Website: macys
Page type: billing-address
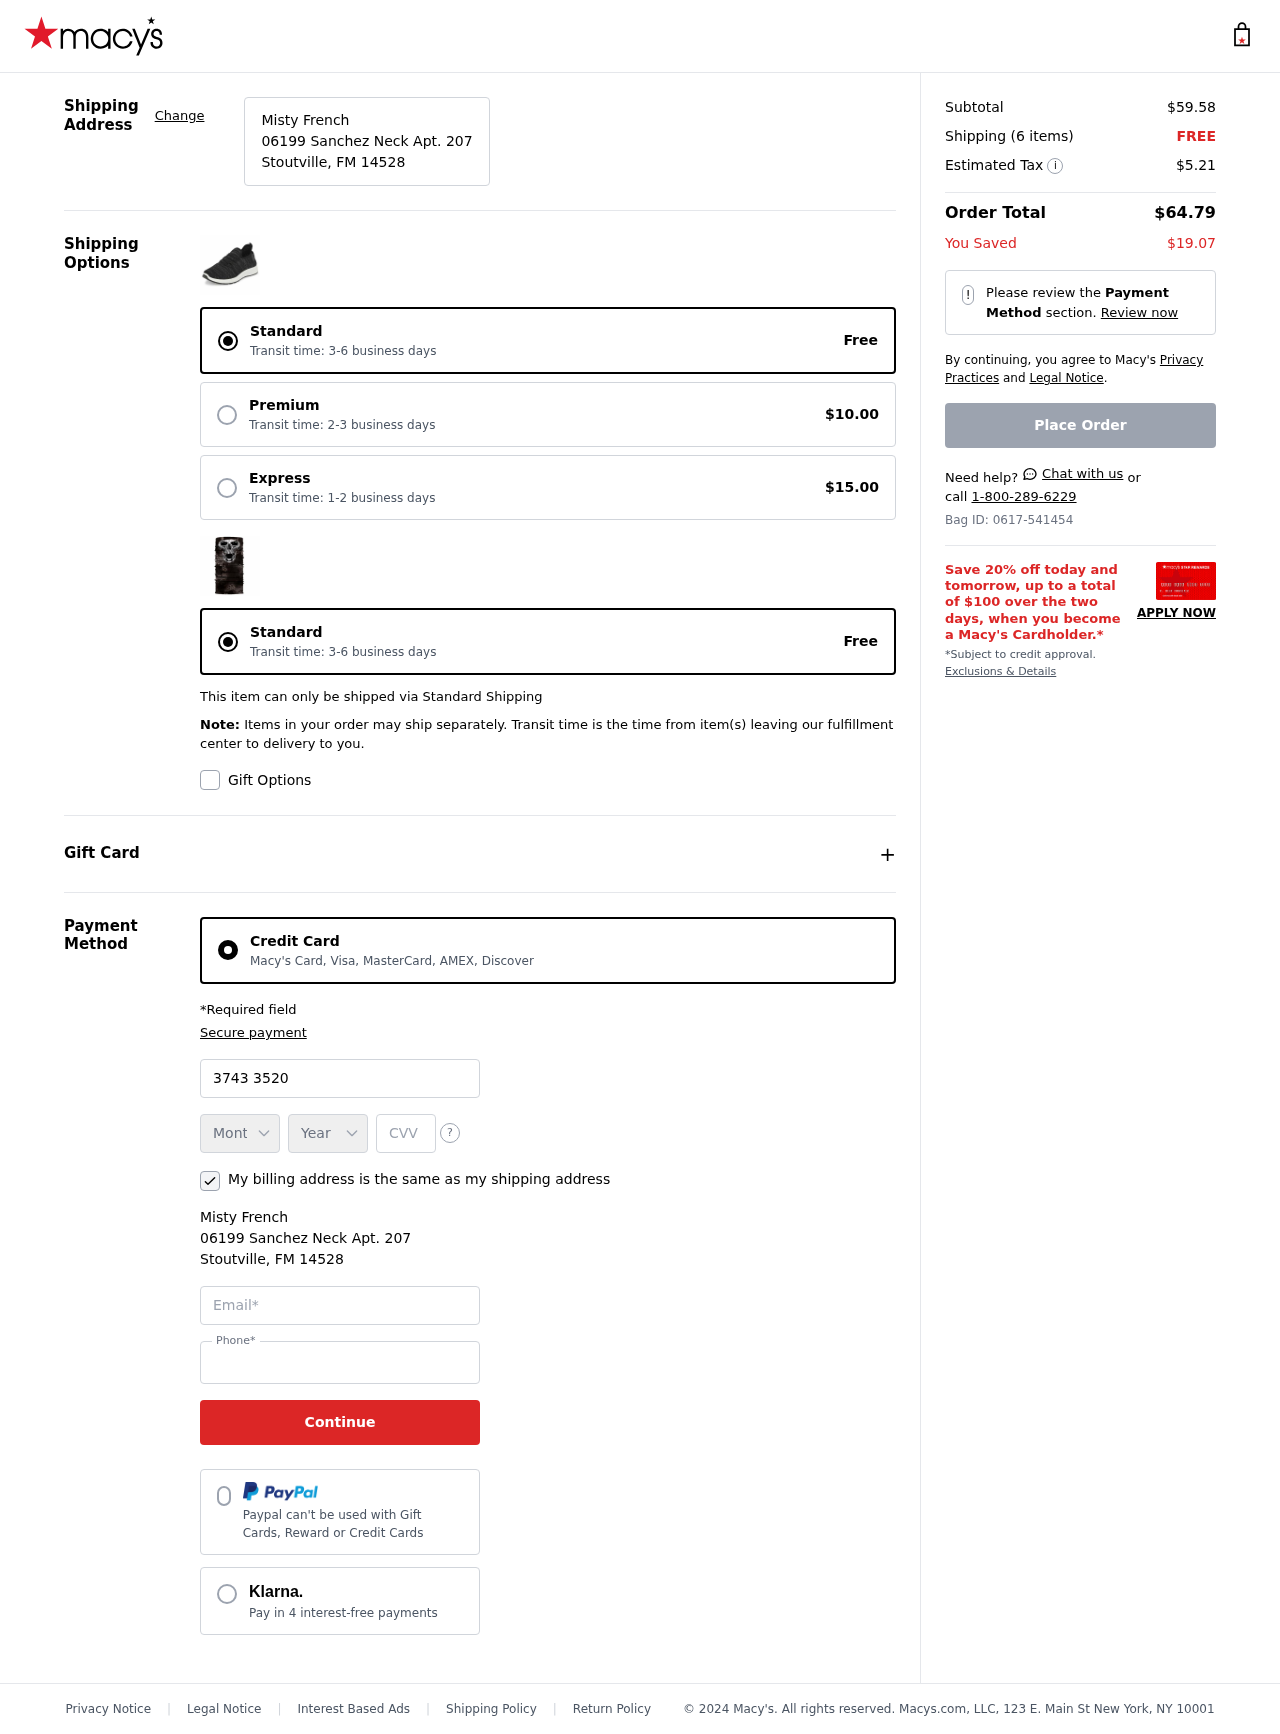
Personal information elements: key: PII_CARD_CVV
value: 9639
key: PII_CARD_EXPIRY_MONTH
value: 09
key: PII_CARD_EXPIRY_YEAR
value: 28
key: PII_CARD_NUMBER
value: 3743 3520 4011 009
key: PII_CITY_STATE_ZIP
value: Stoutville, FM 14528
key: PII_EMAIL
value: mistyfrench@gmail.com
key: PII_FULLNAME
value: Misty French
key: PII_PHONE
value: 4763033354
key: PII_STREET
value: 06199 Sanchez Neck Apt. 207
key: PII_FULLNAME2
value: Misty French
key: PII_CITY
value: Stoutville
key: PII_STATE
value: FM
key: PII_STATE_ABBR
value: FM
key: PII_POSTCODE
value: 14528
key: PII_POSTCODE_FULL
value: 14528
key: PII_CITY_STATE
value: Stoutville, FM
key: PII_POSTCODE_NUMERIC
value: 14528
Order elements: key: ORDER_SUBTOTAL
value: $59.58
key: ORDER_NUM_ITEMS
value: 6
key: ORDER_SHIPPING_COST
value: FREE
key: ORDER_TAX
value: $5.21
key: ORDER_TOTAL
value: $64.79
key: ORDER_SAVINGS
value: $19.07
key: ORDER_ID
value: Bag ID: 0617-541454